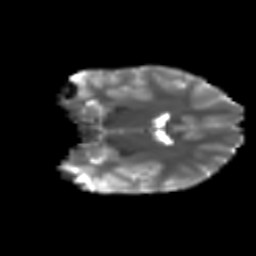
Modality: T2w
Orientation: coronal
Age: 12
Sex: female
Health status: ill
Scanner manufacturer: ge
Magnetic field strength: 3 T
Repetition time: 6.752 s
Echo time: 0.079 s